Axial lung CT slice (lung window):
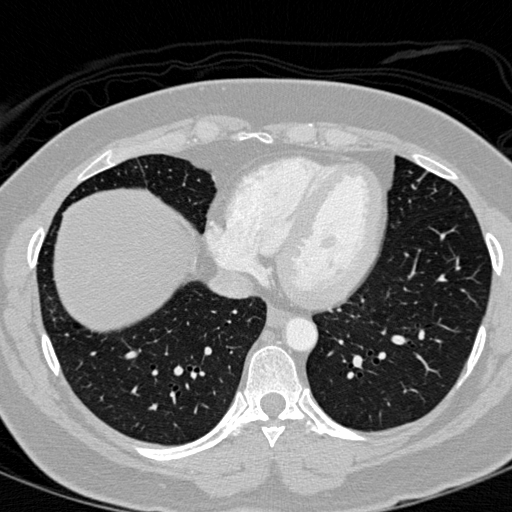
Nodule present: no